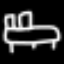
Label: bed